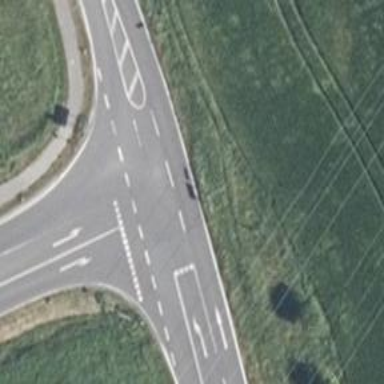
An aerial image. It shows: Secondary road.